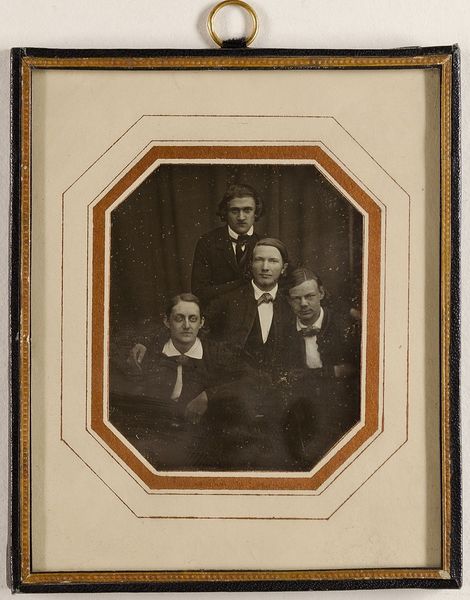
Titel: Heinrich Geffcken, Jürgen Bona Meyer, Johann Nikolaus Bartels und Carl Heinrich Preller, Ostern 1849
Künstler: Wilhelm Breuning
Standort: Hamburg
Institution: Museum für Kunst und Gewerbe Hamburg
Schlagwörter: mann, gruppenportrait, person, foto, fotografie, photographie, philosoph, photo, gelehrter, lichtbild, daguerreotypie, historische, bildwerke, angewandte und bildende kunst, hessische systematik, persönlichkeit, porträtfotografie, porträtphotographie, gruppenporträt